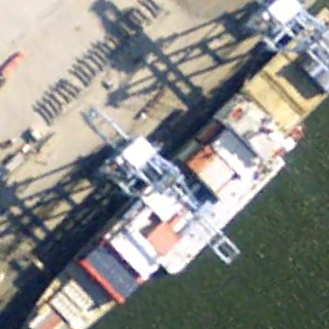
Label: Container_ship